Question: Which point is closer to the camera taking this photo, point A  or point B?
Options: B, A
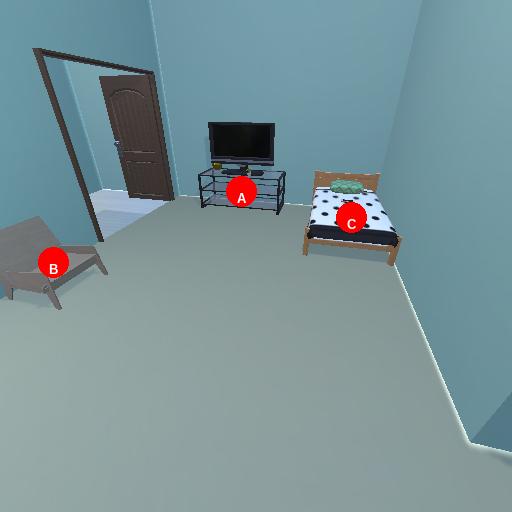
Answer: B